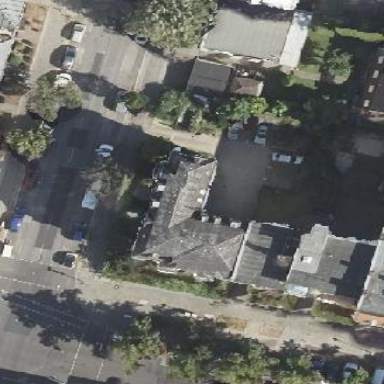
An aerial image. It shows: Residential building with hipped roof.